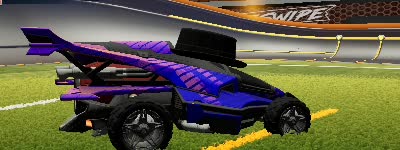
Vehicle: aftershock